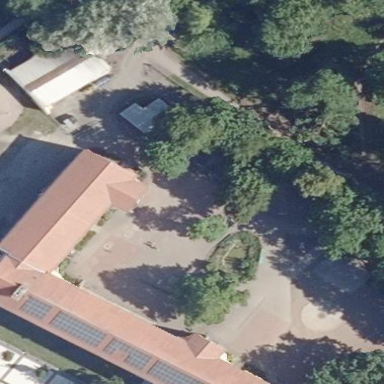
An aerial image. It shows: School building.